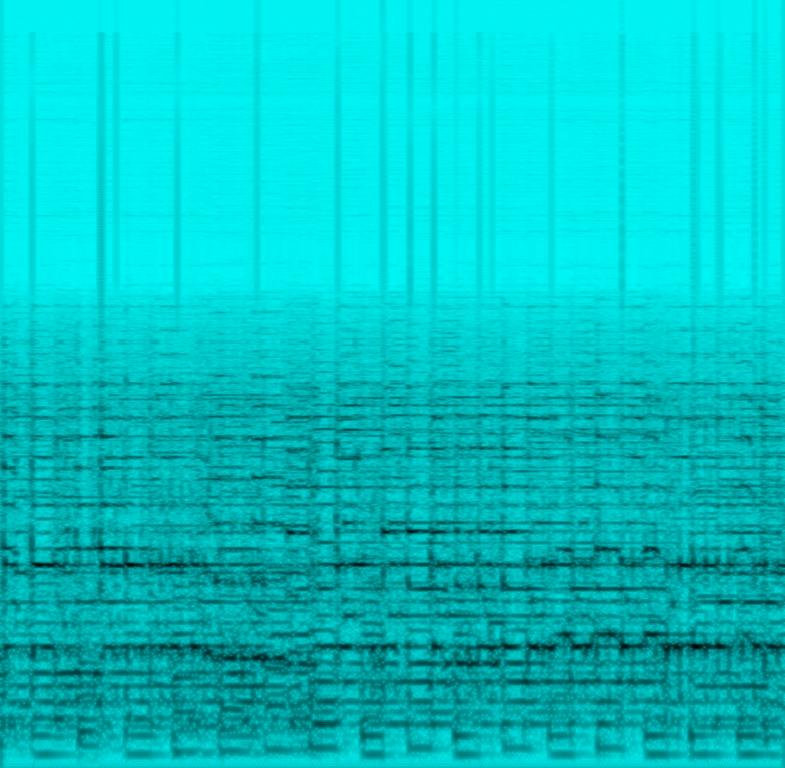
This song contains acoustic guitars being strummed fast, a mandolin playing the lead melody in a higher pitch and an upright bass providing an almost walking bassline. This song may be playing in the countryside while having a BBQ.